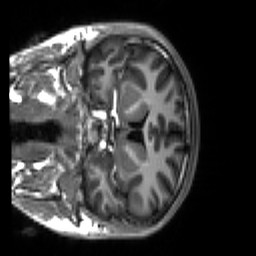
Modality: T1w
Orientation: coronal
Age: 19
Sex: male
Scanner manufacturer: siemens
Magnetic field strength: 3 T
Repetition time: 2.3 s
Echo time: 0.00267 s